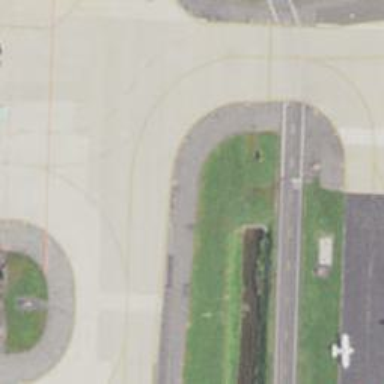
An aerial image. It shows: View of taxiway at the airport.